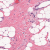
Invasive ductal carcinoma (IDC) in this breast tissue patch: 0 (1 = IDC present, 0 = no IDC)